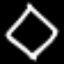
Label: diamond